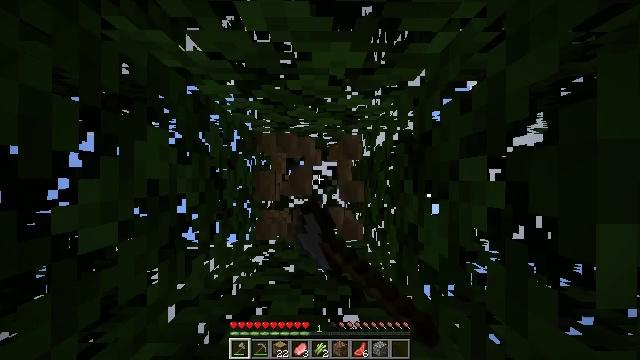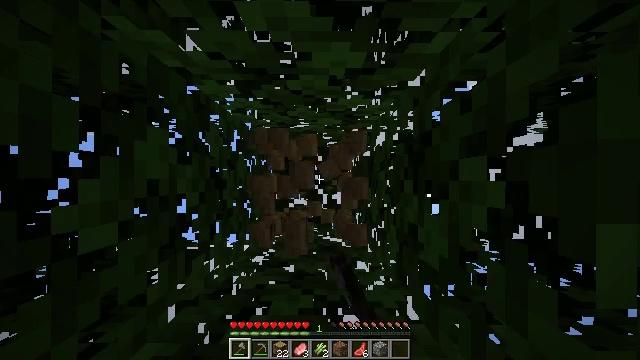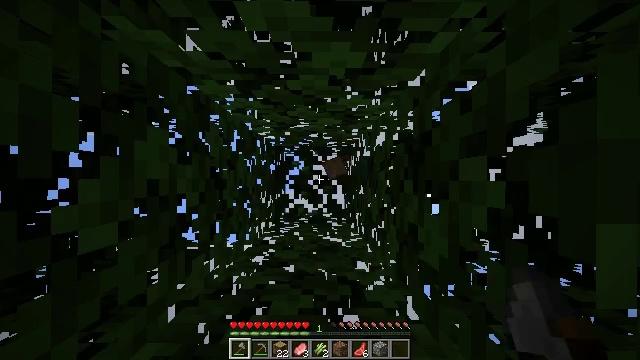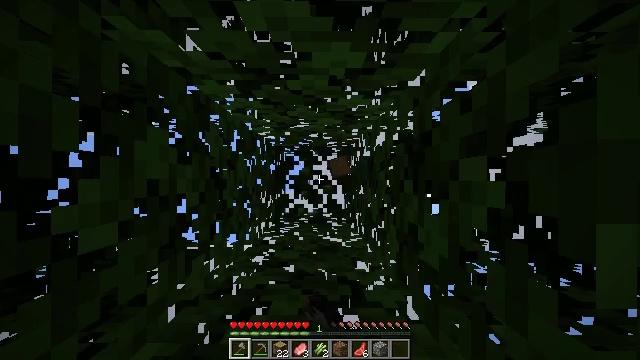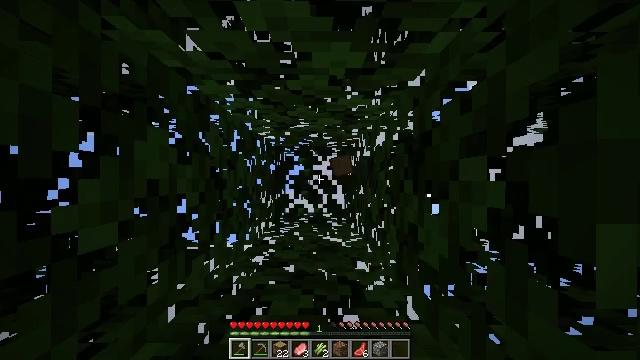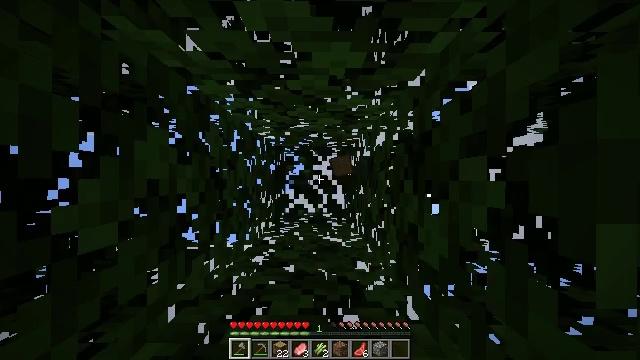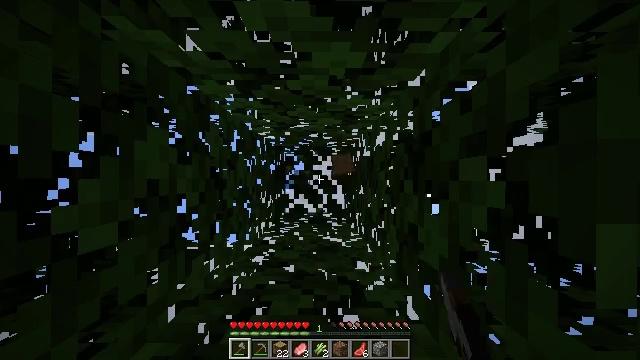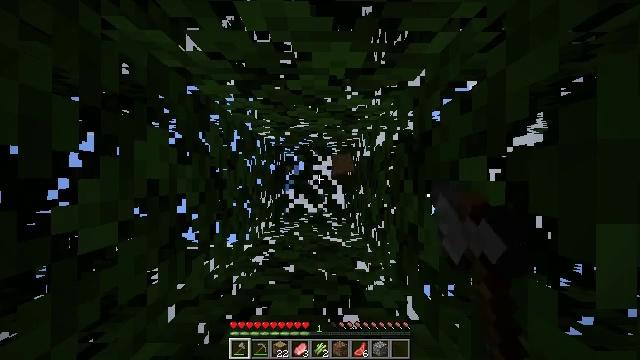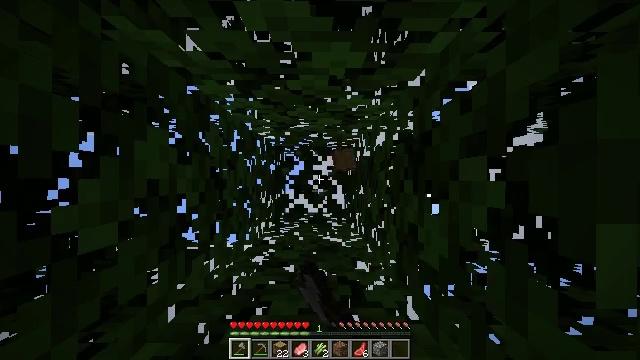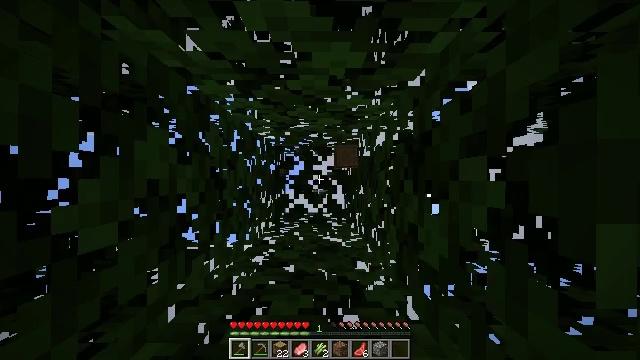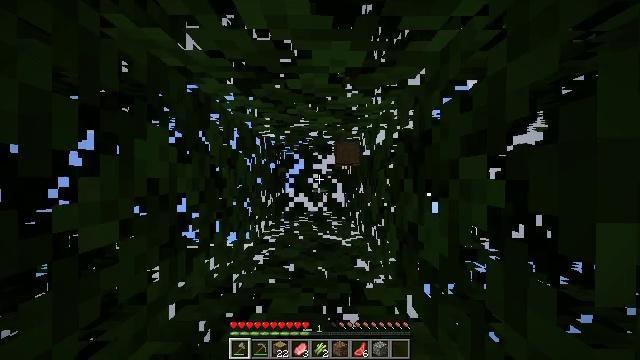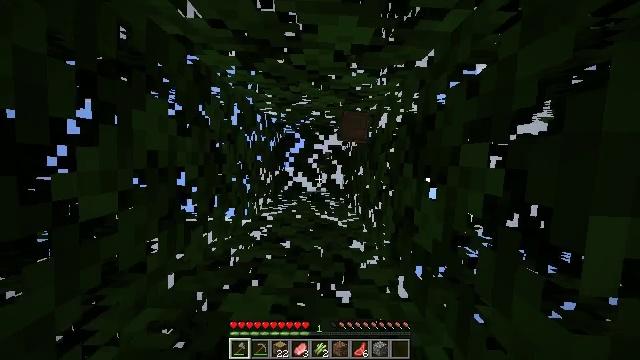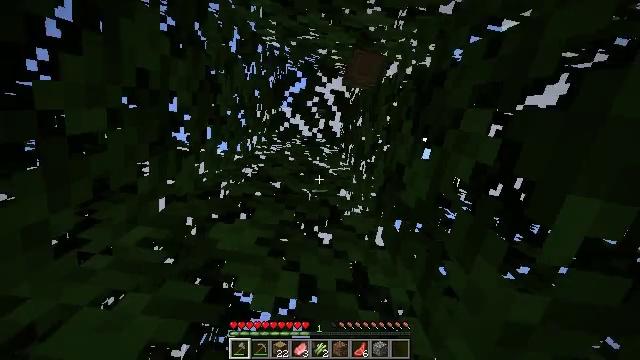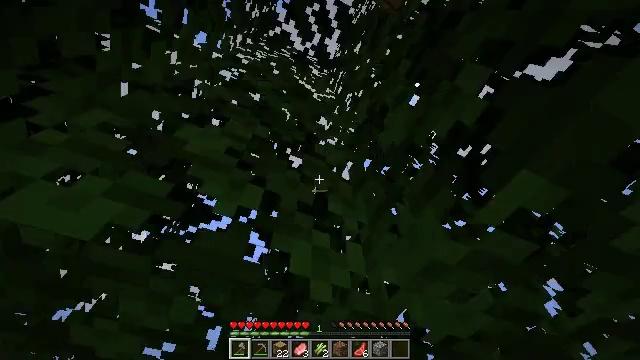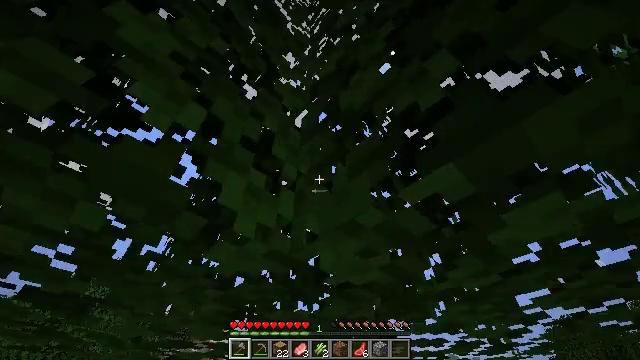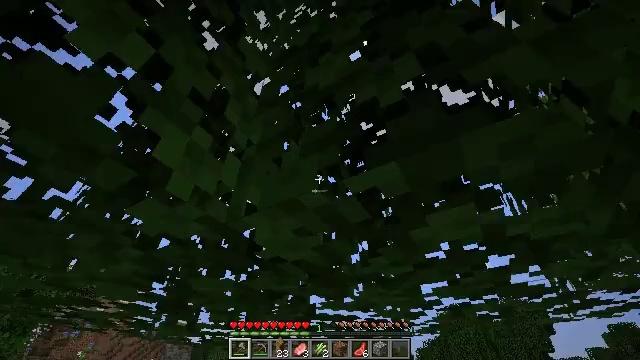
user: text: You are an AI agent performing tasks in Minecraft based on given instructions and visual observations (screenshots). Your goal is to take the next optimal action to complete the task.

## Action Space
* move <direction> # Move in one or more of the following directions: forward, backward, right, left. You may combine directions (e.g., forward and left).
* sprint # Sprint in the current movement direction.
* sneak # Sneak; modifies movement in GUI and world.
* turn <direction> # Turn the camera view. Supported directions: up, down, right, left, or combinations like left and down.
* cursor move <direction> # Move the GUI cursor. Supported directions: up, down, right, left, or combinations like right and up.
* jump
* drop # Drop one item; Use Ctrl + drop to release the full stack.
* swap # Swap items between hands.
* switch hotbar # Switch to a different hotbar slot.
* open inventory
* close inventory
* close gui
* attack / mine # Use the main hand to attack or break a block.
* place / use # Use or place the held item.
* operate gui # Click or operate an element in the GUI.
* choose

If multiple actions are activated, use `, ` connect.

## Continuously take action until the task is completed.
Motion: motion action
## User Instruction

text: Obtain allium by mining it.
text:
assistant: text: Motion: attack / mine
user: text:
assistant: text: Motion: attack / mine
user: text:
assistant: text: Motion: attack / mine
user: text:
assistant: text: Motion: attack / mine
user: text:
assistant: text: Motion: attack / mine
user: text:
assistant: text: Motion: attack / mine
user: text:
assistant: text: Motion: attack / mine
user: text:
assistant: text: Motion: no_op
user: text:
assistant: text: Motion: no_op
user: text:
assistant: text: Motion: no_op
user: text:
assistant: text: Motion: turn right and down
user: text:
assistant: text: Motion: turn right and down
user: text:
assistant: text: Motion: turn right and down
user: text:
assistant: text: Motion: turn right and down
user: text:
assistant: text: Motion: turn right and down
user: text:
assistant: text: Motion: turn right and down
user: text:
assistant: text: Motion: turn right and down
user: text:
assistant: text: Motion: no_op
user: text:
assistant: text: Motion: no_op
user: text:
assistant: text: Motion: turn right and down
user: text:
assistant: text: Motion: turn right and down
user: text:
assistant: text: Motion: move forward, turn right and down
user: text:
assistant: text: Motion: move forward, turn right and down
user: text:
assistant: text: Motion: move forward, turn right and down
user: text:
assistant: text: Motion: move forward, turn right and down
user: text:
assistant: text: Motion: move forward, turn right and down
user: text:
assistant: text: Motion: move forward, turn right and down
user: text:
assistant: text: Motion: move forward, sprint, turn down
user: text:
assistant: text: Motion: move forward, sprint, turn down
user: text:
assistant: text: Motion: move forward, sprint, turn right and down